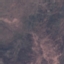
Land use / land cover: HerbaceousVegetation